Question: I've spent literally weeks trying to get sections and rows to work in my table and have finally did it!
Next I noticed that even though I had plenty of data to view, I could not scroll down past what is first displayed on screen. Additionally, the scroll bar seems to be fatter than usual and there is a number 2 displayed in the upper right hand corner.
Not sure what I'm doing wrong. Can someone lead me nudge me in the right direction?
I couldn't capture the fat scroll bar, but it is definitely wider than it should be.
'''
- (void)setupFetchedResultsController {
NSString *entityName = @"Regster";
NSFetchRequest *request = [NSFetchRequest fetchRequestWithEntityName:entityName];
request.sortDescriptors = [NSArray arrayWithObject:[NSSortDescriptor sortDescriptorWithKey:@"addDate" ascending:YES selector:@selector(localizedCaseInsensitiveCompare:)]];
NSEntityDescription *entity = [NSEntityDescription entityForName:@"Regster" inManagedObjectContext:self.managedObjectContext];
[request setEntity:entity];
[request setResultType:NSDictionaryResultType];
[request setReturnsDistinctResults:YES];
//[request setFetchBatchSize:2];
self.fetchedResultsController.delegate = nil;
[request setPropertiesToFetch:[NSArray arrayWithObjects:@"addDate", @"regType", nil]];
NSString *query = self.selectedAccounts.name;
request.predicate = [NSPredicate predicateWithFormat:@"inAccounts.name CONTAINS[cd] %@", query];
self.fetchedResultsController = [[NSFetchedResultsController alloc] initWithFetchRequest:request managedObjectContext:self.managedObjectContext sectionNameKeyPath:@"addDate" cacheName:nil];
[self performFetch];
NSError *error = nil;
NSUInteger count = [_managedObjectContext countForFetchRequest:request error:&error];
}
- (void)viewWillAppear:(BOOL)animated {
[super viewWillAppear:animated];
[self setupFetchedResultsController];
}
- (NSInteger)numberOfSectionsInTableView:(UITableView *)tableView
{
return [[self.fetchedResultsController sections] count];
}
- (NSInteger)tableView:(UITableView *)tableView numberOfRowsInSection:(NSInteger)section
{
id sectionInfo = [[self.fetchedResultsController sections] objectAtIndex:section];
return [sectionInfo numberOfObjects];
}
- (NSString *)tableView:(UITableView *)tableView titleForHeaderInSection:(NSInteger)section {
id <NSFetchedResultsSectionInfo> sectionInfo = [[self.fetchedResultsController sections] objectAtIndex:section];
return [sectionInfo name];
}
- (UITableViewCell *)tableView:(UITableView *)tableView cellForRowAtIndexPath:(NSIndexPath *)indexPath
{
static NSString *CellIdentifier = @"Account Register";
UITableViewCell *cell = [tableView dequeueReusableCellWithIdentifier:CellIdentifier];
if (cell == nil) {
cell = [[UITableViewCell alloc] initWithStyle:UITableViewCellStyleValue1 reuseIdentifier:CellIdentifier];
}
[self.tableView setScrollEnabled:YES];
NSDictionary *regtype = [self.fetchedResultsController objectAtIndexPath:indexPath];
cell.textLabel.text = [regtype objectForKey:@"regType"];
return cell;
}
'''

EDIT1: Changing @"addDate" of the sectionNameKeyPath of the fetchedResultsController, results in the removing of the dates and sections, leaving one section and the scroll works fine. Leaving the @"addDate" does what I want with sections, but I don't understand why it doesn't scroll with that 2 and a "fat" scroll.
EDIT2: I found my problem... I had borrowed code from another instructional course to get my CoreDataTableViewController working and it had implemented sectionIndexTitlesForTableView. Commented out and is working!
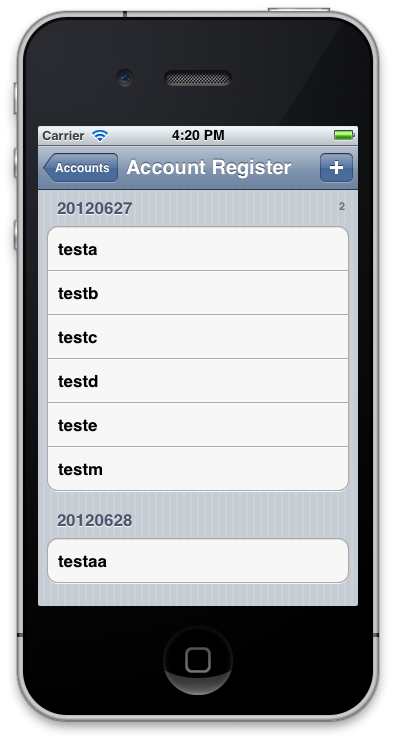
Answer: I found my problem... I had borrowed code from another instructional course to get my CoreDataTableViewController working and it had implemented sectionIndexTitlesForTableView. Did some massive searching and found this brought up somewhere. Commented out the sectionIndexTitlesForTableView method and it is working perfectly!